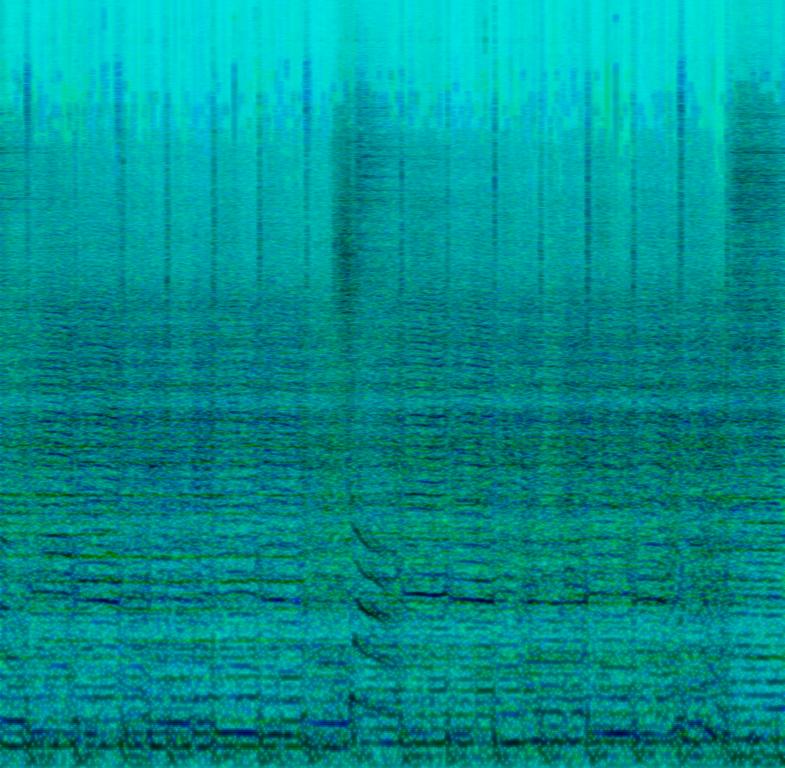
The low quality recording features a live performance of a rock song that features wide electric guitar chords, distorted bass, reverberant toms, punchy kick hits and energetic crash cymbals. There are a few electric guitar slides. The recording is very noisy and it sounds energetic.